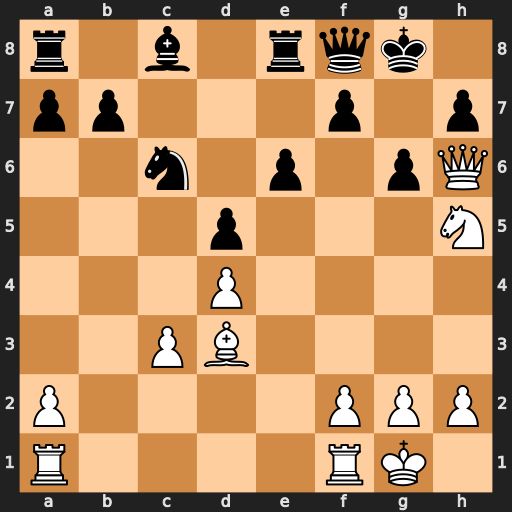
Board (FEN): r1b1rqk1/pp3p1p/2n1p1pQ/3p3N/3P4/2PB4/P4PPP/R4RK1
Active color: w
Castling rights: -
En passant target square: -
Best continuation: Nf6+ Kh8 Qxh7#